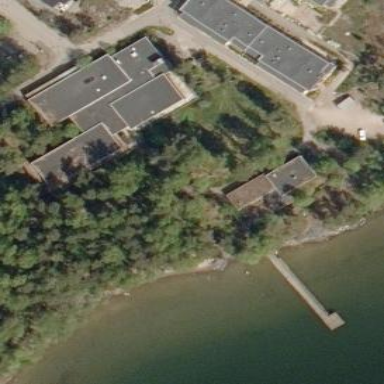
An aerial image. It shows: Nursing home building.